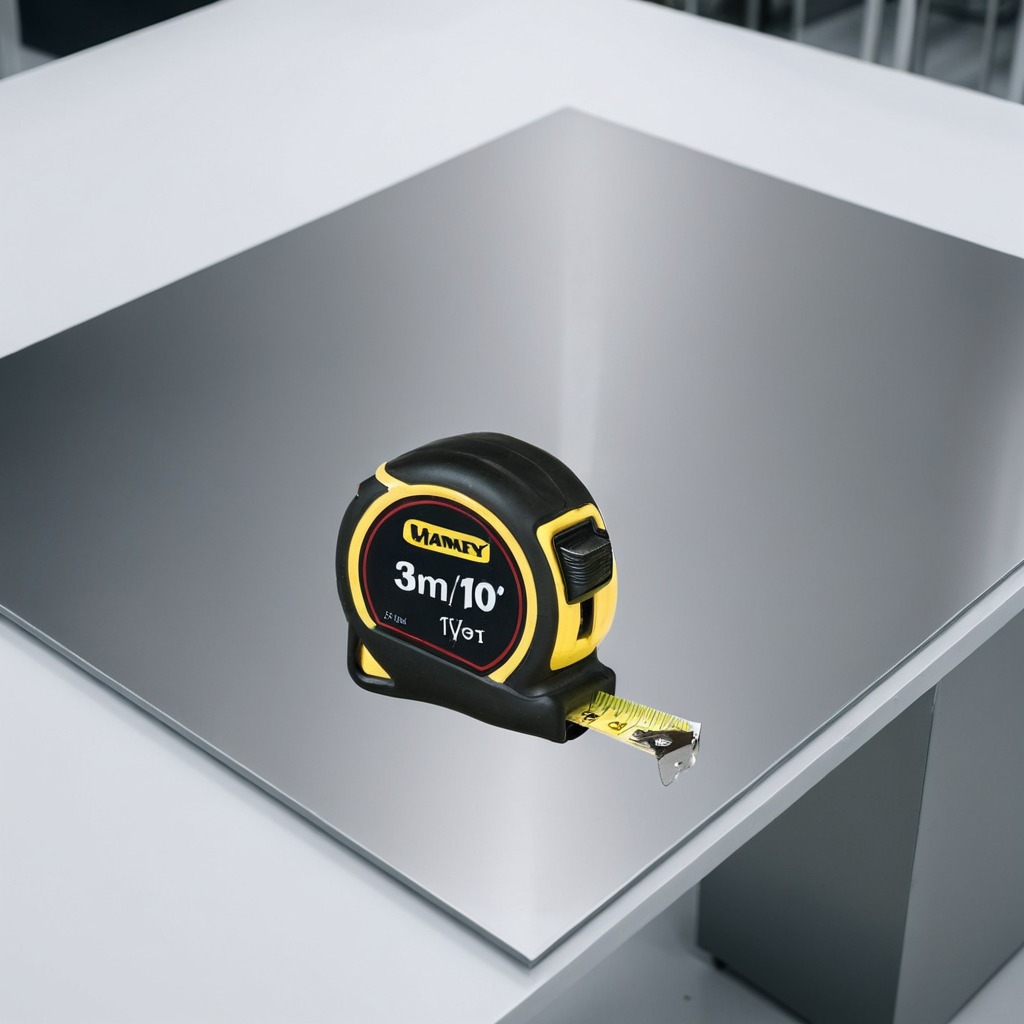
A measuring tape is lying on the stainless steel table in a high-end prototyping lab.